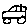
Label: car